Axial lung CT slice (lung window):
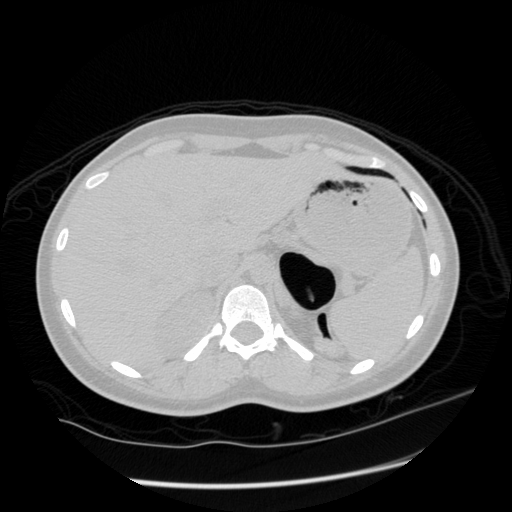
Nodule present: no